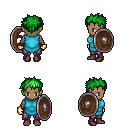
a pixel art fantasy rpg character, female body template, human, dark skin, teal tunic, magenta pants, green bedhead hairstyle, gold gloves, maroon shoes, shield, four views (front, back, left, right), 2x2 character sprite sheet, small pixel art, hard edges, no anti-aliasing